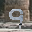
Label: 9